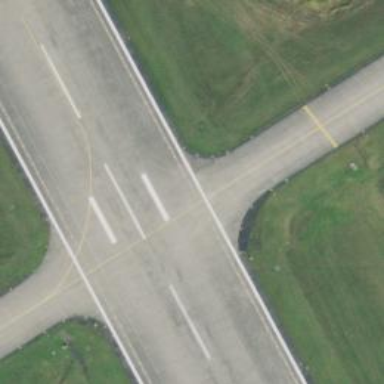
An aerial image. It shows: Image of taxiway at airport.